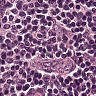
Metastatic tissue present: no